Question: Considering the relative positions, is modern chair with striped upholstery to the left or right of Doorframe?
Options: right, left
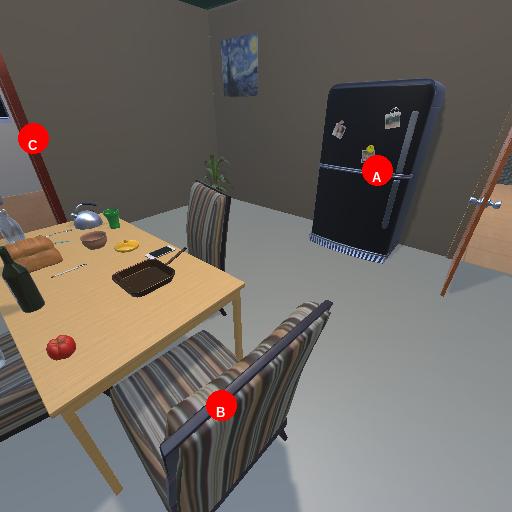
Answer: right